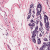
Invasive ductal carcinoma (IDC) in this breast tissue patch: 0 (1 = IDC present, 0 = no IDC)